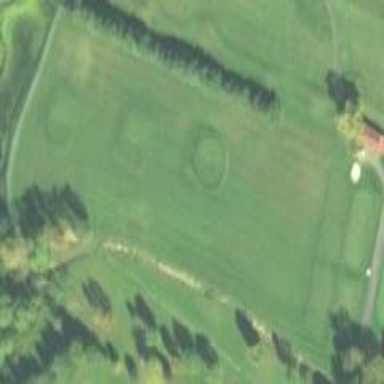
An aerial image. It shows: Grassy area used as driving range for golf.